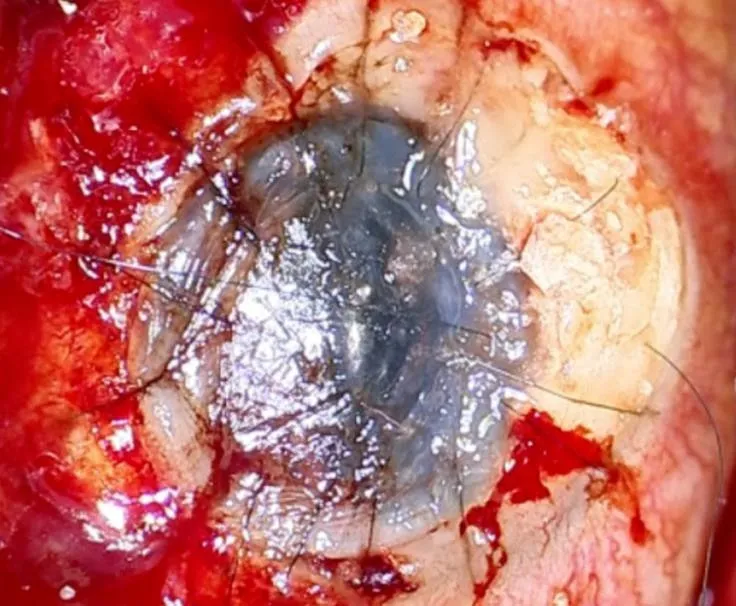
Result of the penetrating keratoplasty in the OD.
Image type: medical_photograph (other_medical_photograph)